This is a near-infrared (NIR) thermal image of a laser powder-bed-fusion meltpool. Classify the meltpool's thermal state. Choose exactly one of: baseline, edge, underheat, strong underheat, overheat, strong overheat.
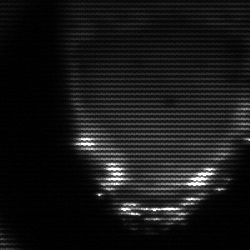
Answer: edge